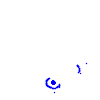
Particle: electron